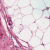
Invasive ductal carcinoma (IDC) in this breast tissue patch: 0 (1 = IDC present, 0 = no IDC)